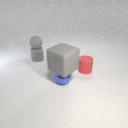
small red rubber cylinder in front of small gray rubber cylinder